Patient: sex F, age 63
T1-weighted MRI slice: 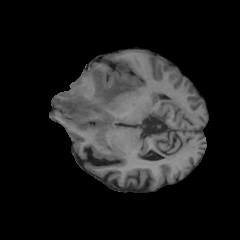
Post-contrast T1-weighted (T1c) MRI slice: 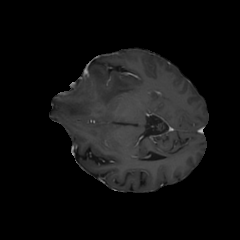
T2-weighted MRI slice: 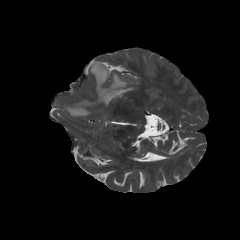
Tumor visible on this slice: yes
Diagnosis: Glioblastoma, IDH-wildtype
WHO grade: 4